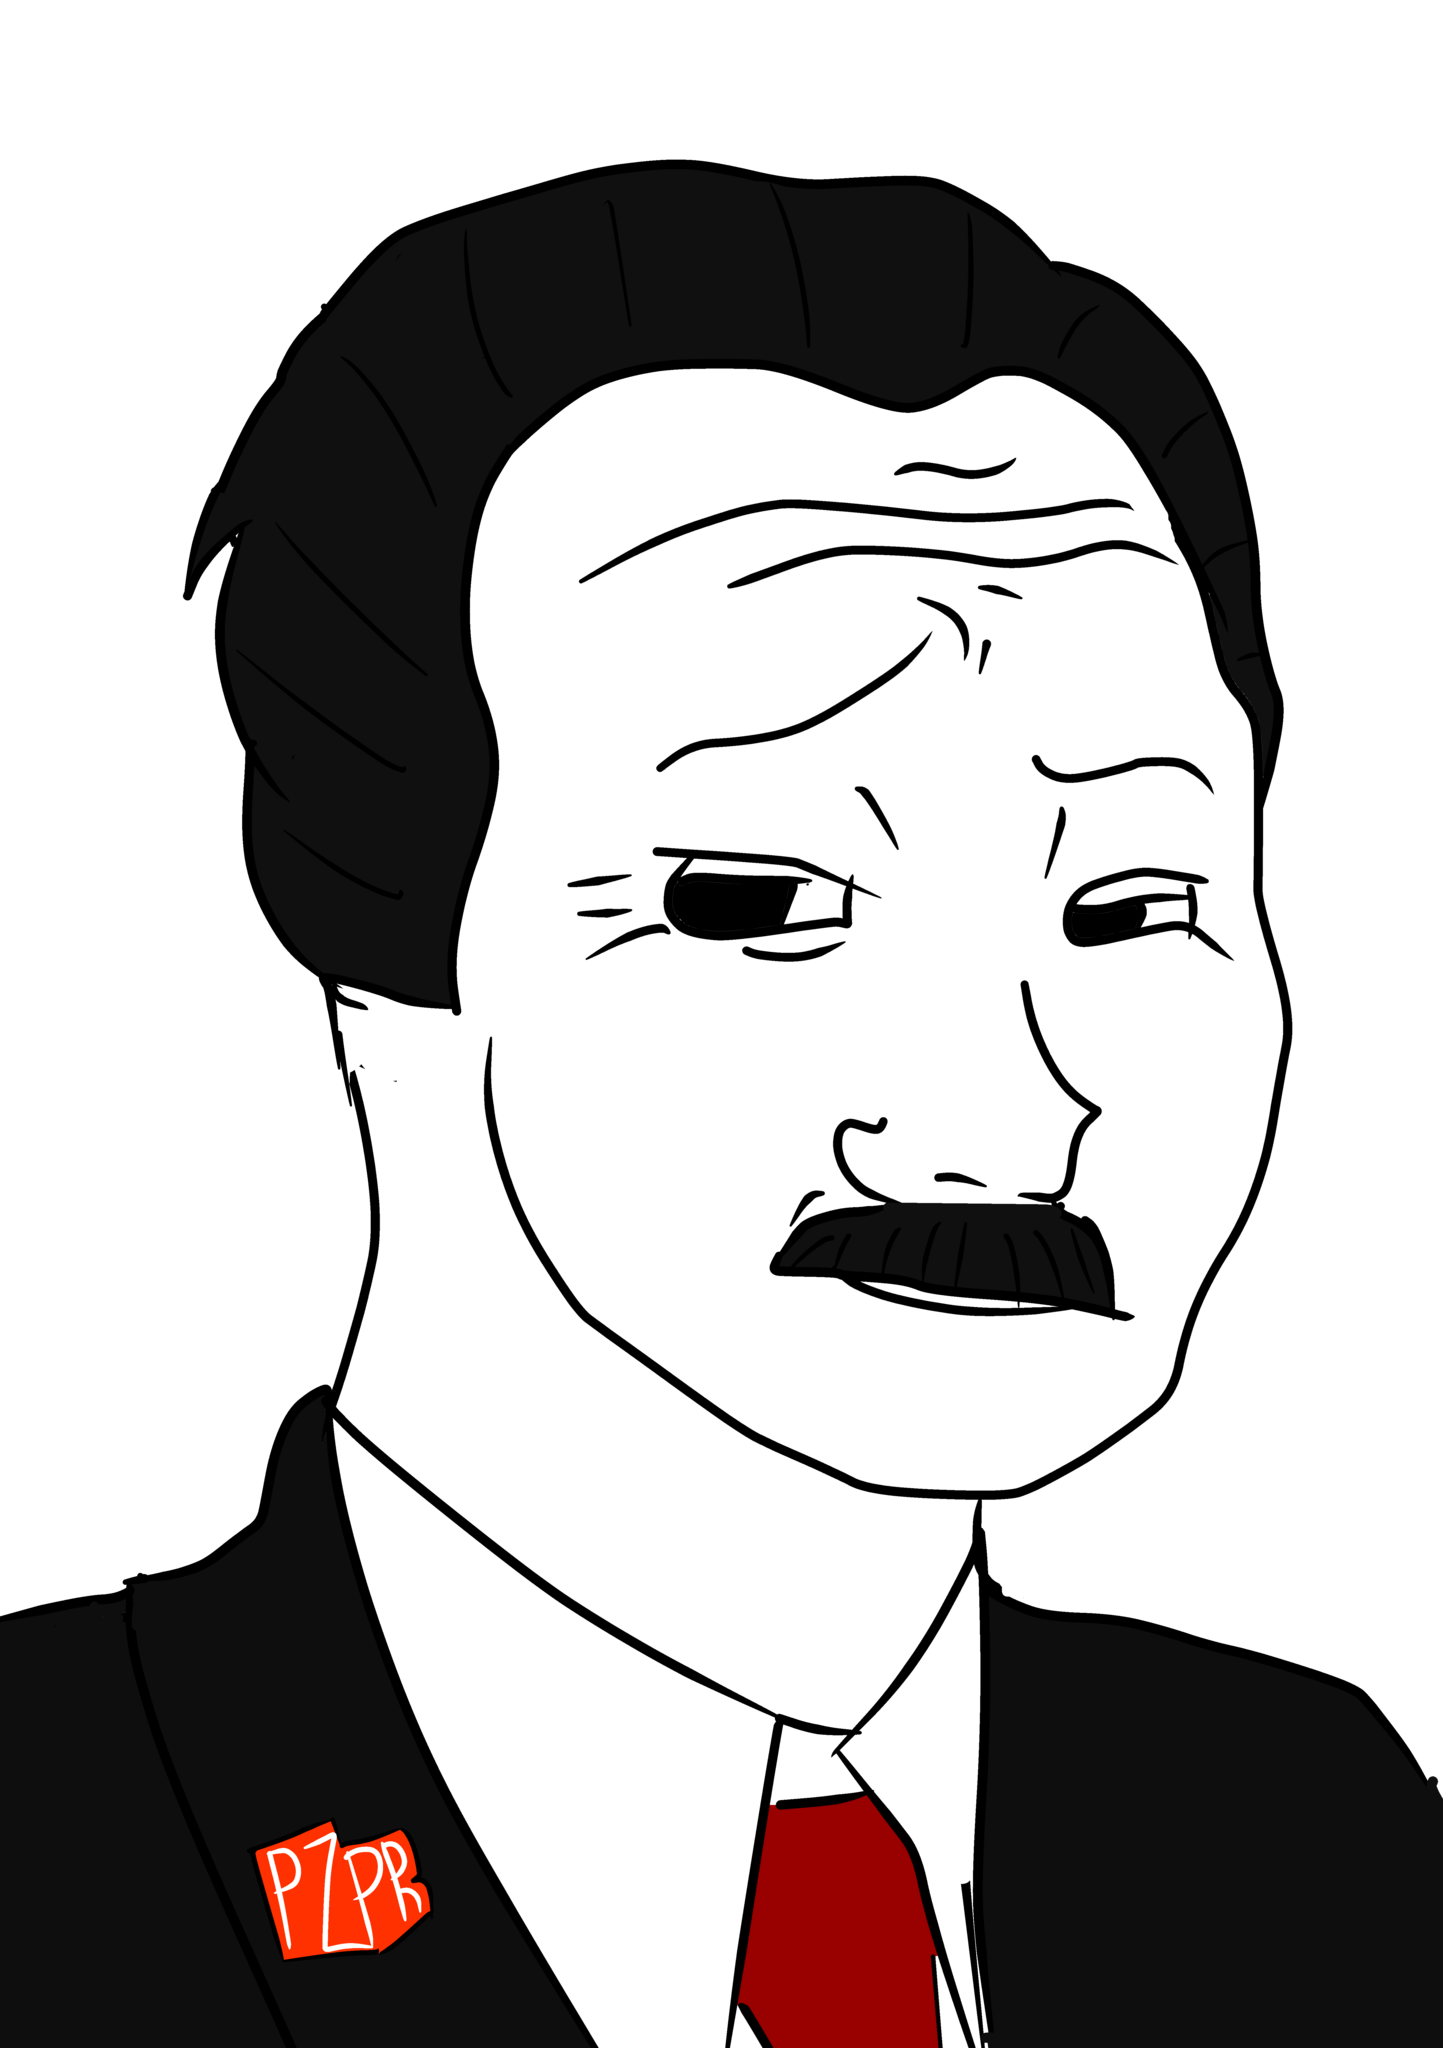
Label: 5_Smugjak